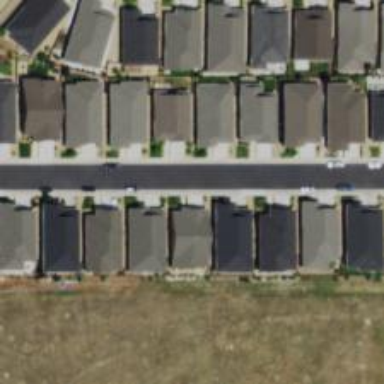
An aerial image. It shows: Driveway.